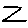
Label: zigzag